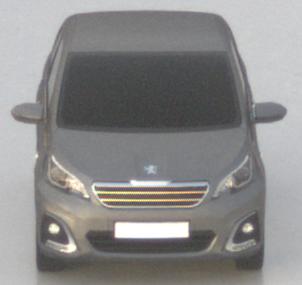
Make: Peugeot
Model: 108 1.0 VTi 68
Detailed model: 108
Model produced from: 2015/03
Model produced until: 2016/10
Doors: 3
Color: gray
Road condition: wet road
Daytime: sunrise or sunset
Contrast: low contrast